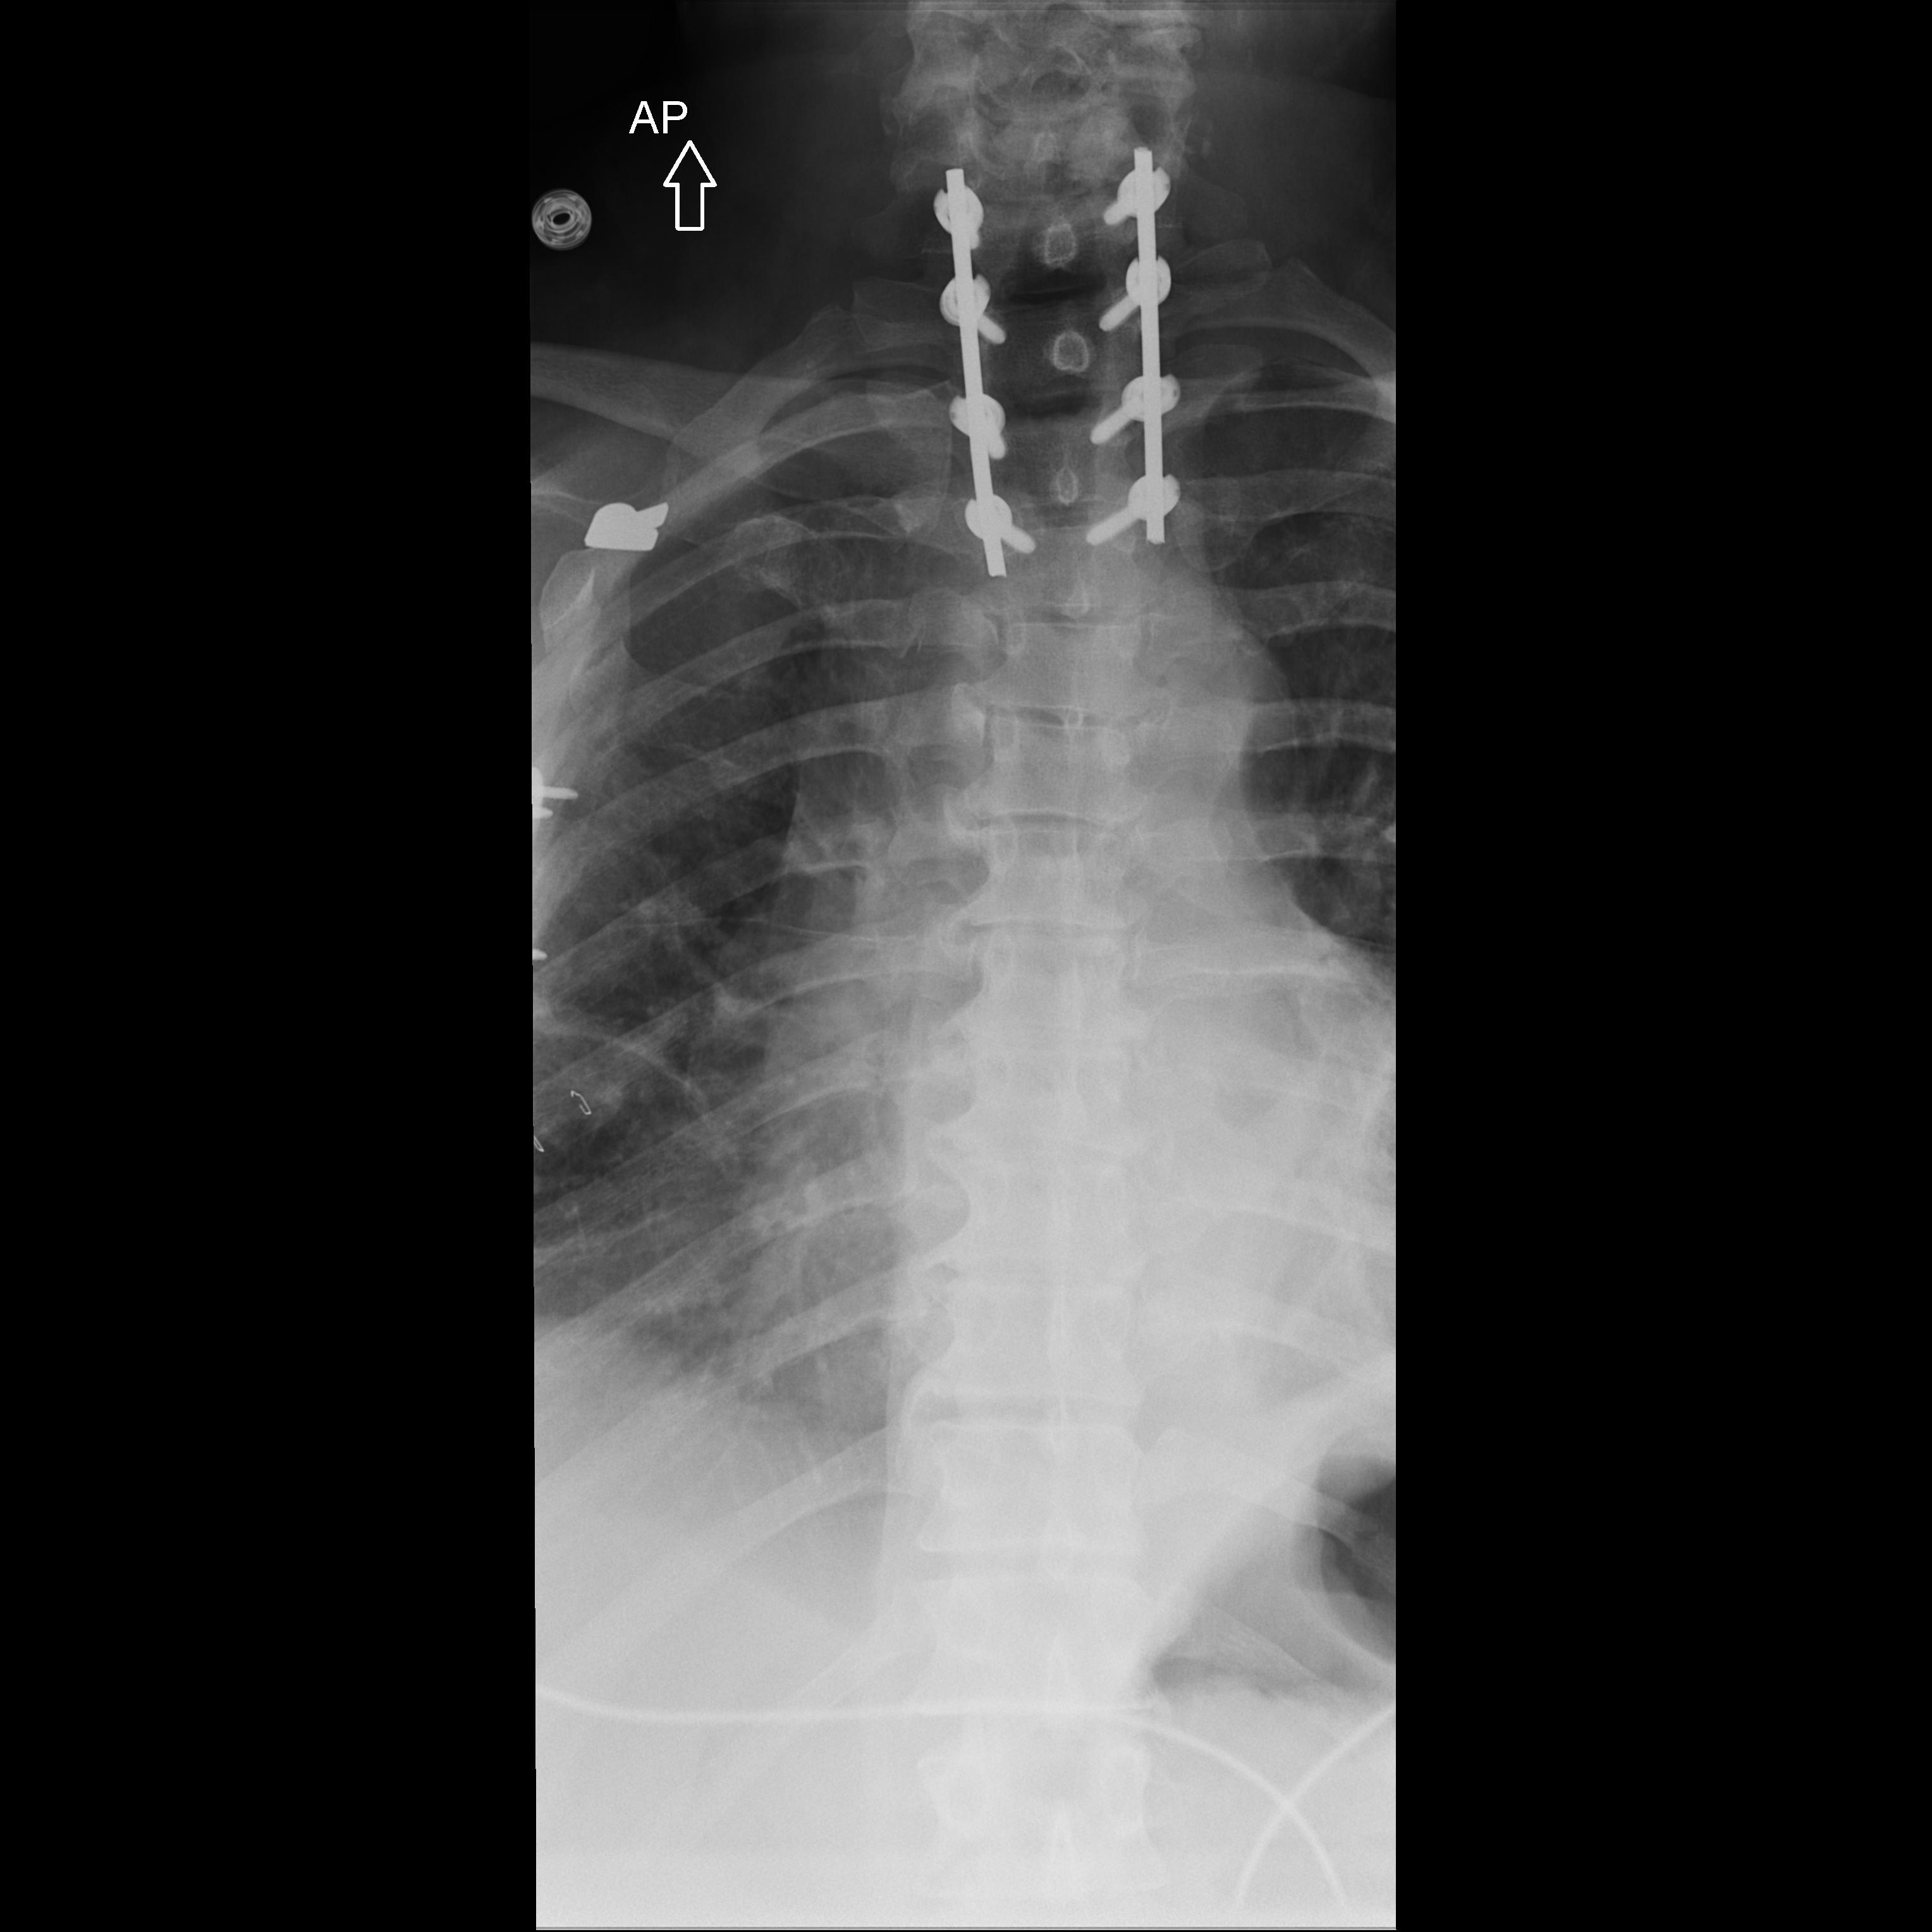
View: AP
Implant manufacturer: medtronic solera